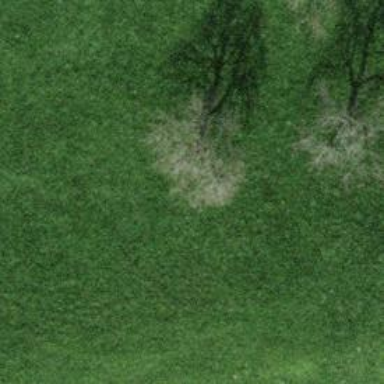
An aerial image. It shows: Broadleaved tree with lush leaves.